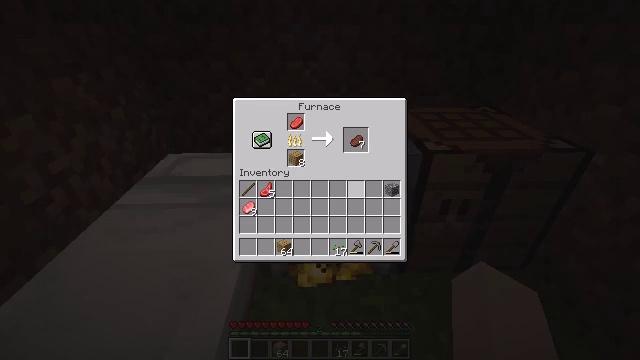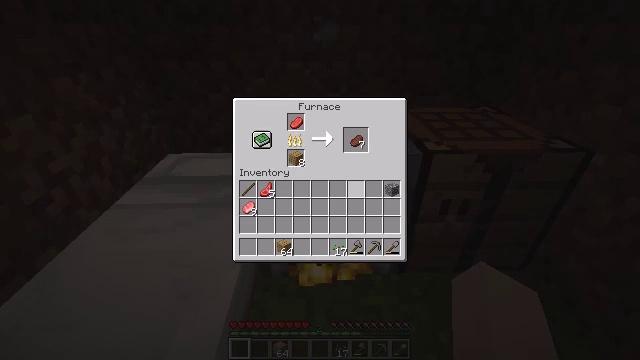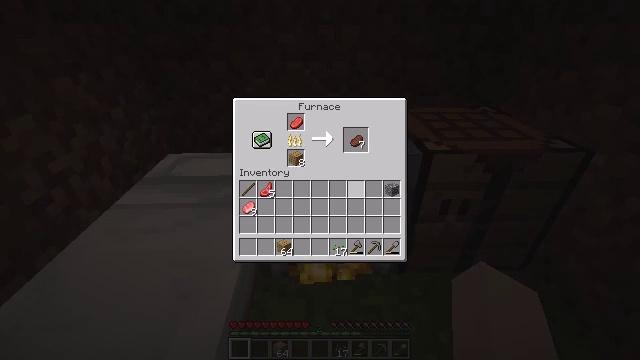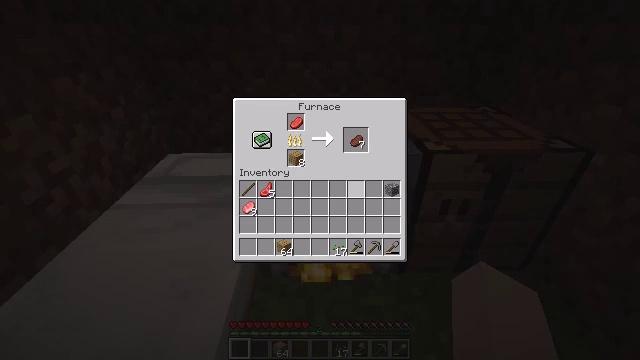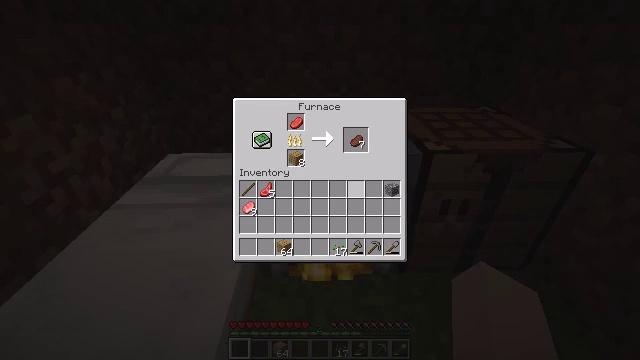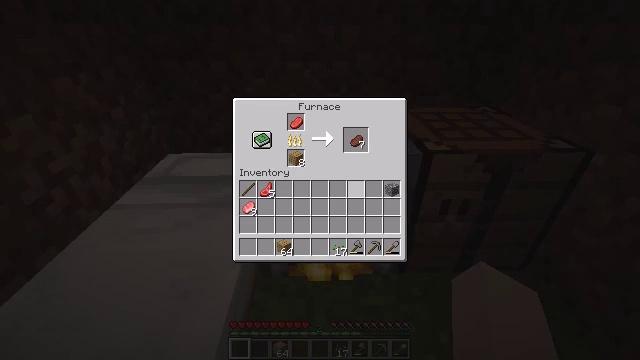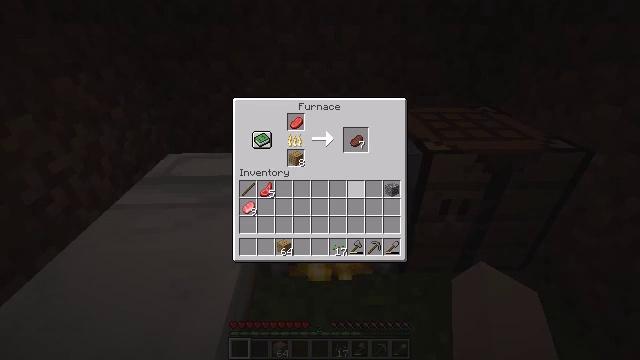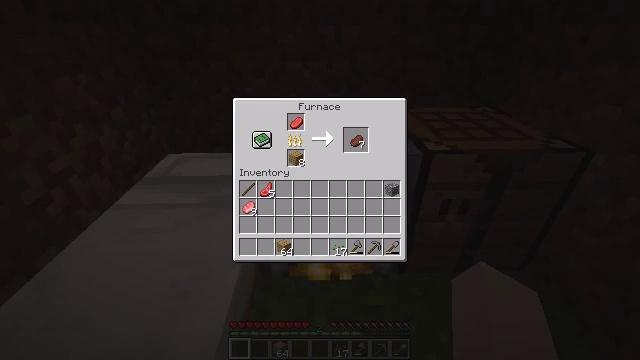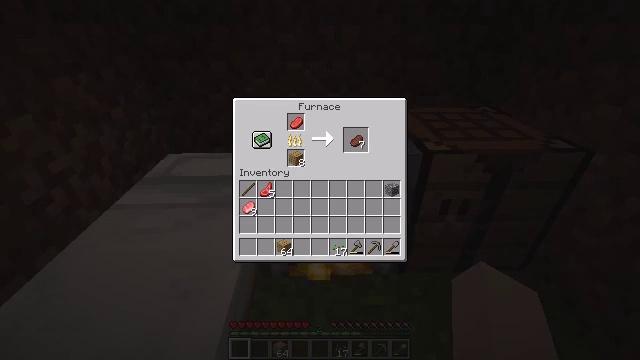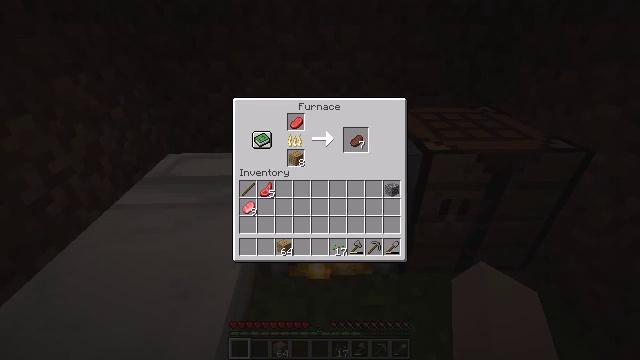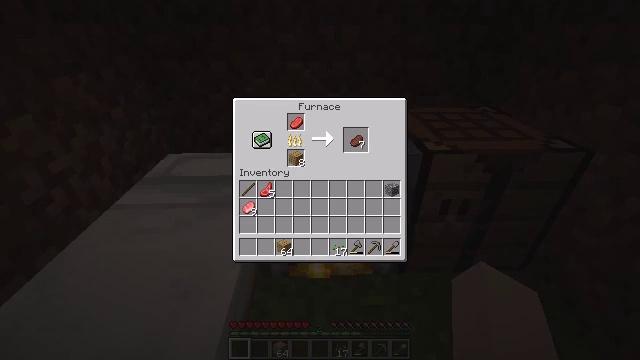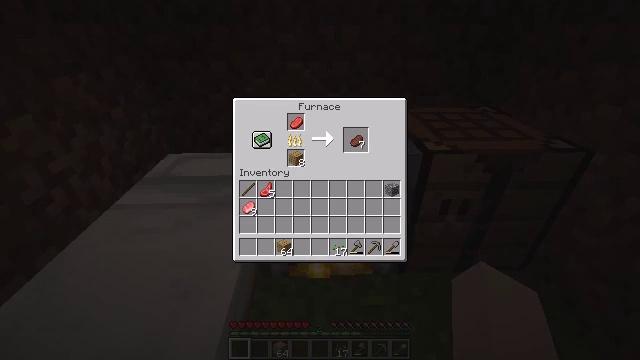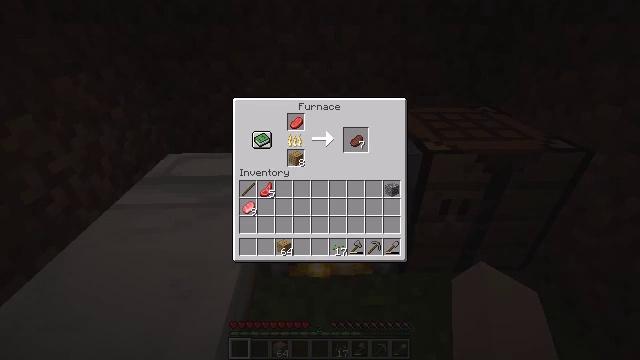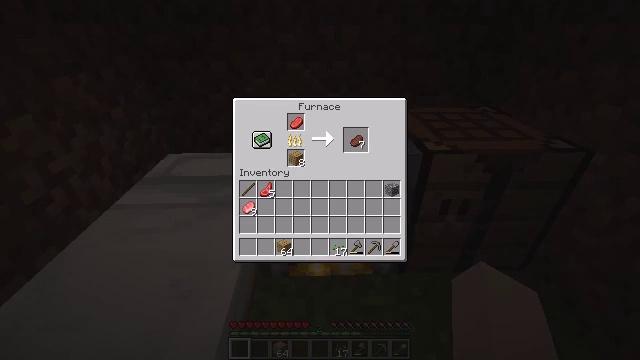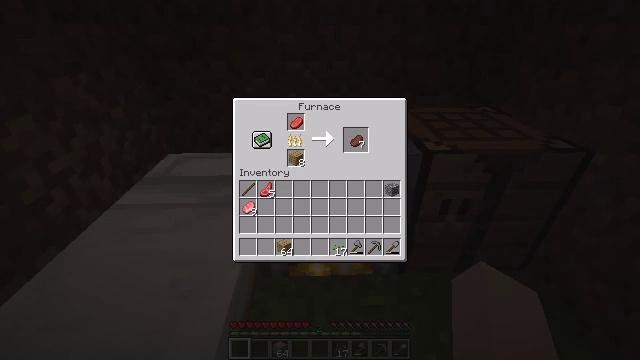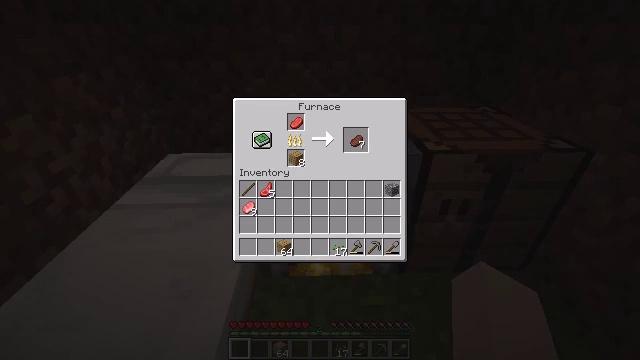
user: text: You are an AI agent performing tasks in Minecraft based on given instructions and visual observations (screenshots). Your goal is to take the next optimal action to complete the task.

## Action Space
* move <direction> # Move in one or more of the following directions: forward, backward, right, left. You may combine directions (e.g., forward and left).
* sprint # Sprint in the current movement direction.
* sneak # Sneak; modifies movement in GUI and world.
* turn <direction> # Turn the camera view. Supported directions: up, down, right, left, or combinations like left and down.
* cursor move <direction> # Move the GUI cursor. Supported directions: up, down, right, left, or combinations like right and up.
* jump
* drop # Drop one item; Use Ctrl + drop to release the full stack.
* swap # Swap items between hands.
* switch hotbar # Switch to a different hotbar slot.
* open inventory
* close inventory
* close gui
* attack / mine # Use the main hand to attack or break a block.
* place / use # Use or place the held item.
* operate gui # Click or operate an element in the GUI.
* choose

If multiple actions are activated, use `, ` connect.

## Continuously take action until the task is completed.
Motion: motion action
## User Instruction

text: craft item air
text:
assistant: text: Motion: no_op
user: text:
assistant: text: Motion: no_op
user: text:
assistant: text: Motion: no_op
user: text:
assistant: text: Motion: no_op
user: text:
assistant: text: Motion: no_op
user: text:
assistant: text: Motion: cursor move up
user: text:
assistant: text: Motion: cursor move right and up
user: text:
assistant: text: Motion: no_op
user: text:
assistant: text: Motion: no_op
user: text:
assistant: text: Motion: sneak
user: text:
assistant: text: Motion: sneak
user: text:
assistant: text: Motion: sneak
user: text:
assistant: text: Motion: sneak
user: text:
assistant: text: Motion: sneak
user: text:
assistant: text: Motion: sneak
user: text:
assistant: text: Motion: sneak
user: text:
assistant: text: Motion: sneak
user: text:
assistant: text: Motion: sneak
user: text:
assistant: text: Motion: sneak
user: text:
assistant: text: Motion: sneak
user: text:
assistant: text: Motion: sneak
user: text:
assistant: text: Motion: sneak
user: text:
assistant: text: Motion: sneak
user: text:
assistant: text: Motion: sneak
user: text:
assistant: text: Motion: sneak
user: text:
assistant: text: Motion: sneak
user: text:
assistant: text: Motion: sneak
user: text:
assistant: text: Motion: sneak
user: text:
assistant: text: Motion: sneak
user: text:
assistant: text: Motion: sneak